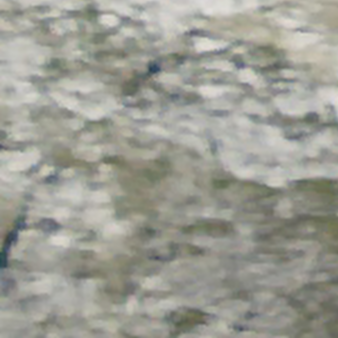
Label: other